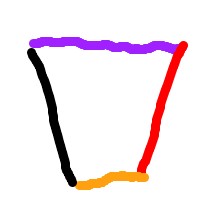
Shape: trapezoid